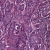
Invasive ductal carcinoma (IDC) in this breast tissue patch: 1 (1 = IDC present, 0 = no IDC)